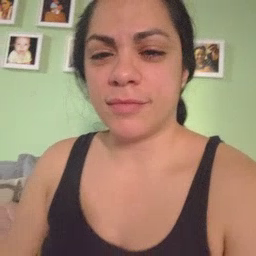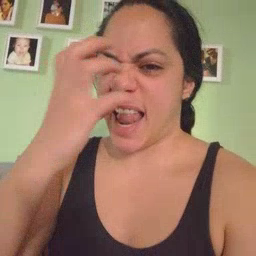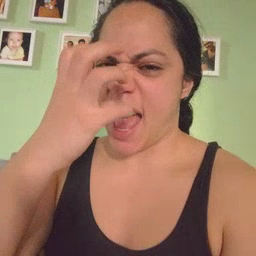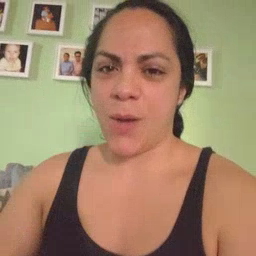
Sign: clown